Field crop: maize
Growth stage: 2
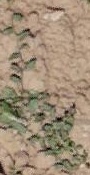
Species: convolvulus